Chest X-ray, AP view. Patient: 15 years old, sex M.
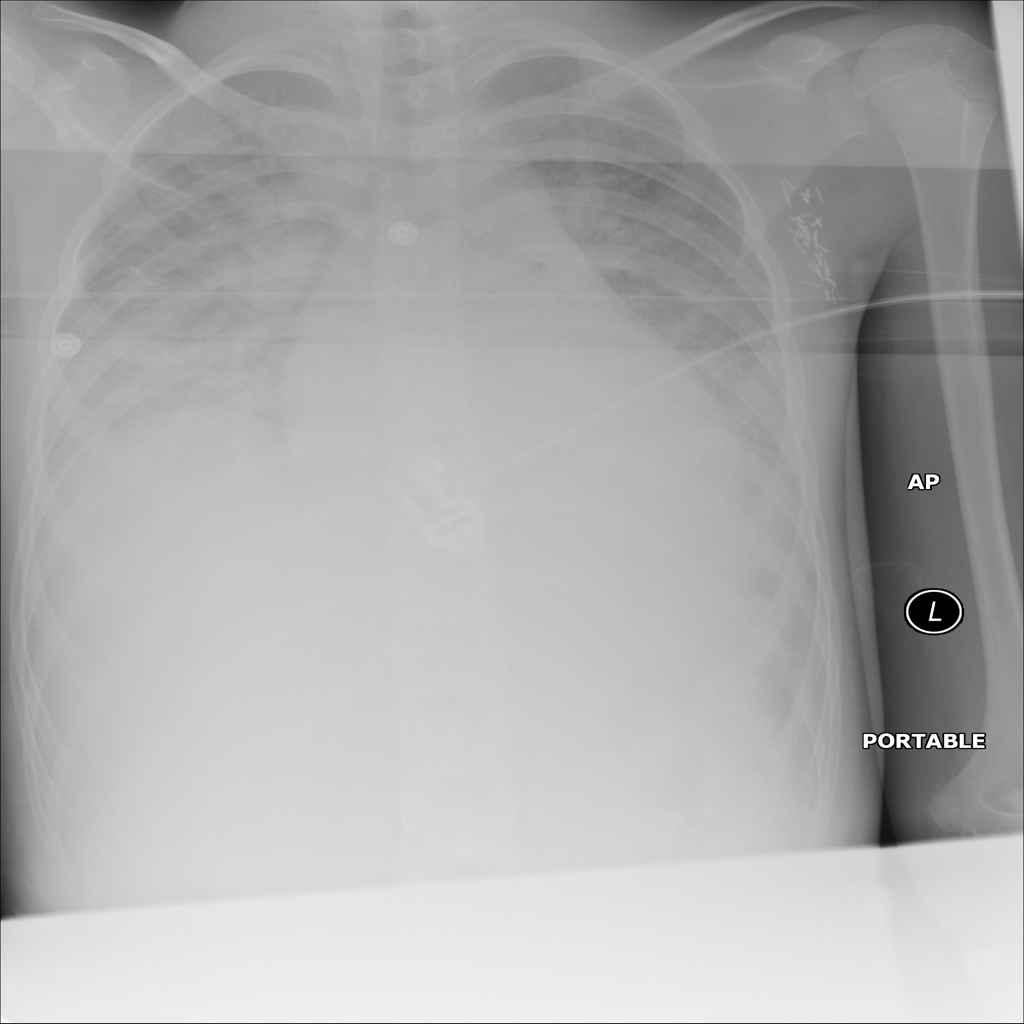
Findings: Atelectasis